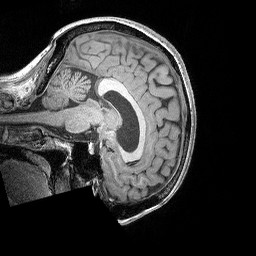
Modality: T1w
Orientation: sagittal
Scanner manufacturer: siemens
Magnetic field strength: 3 T
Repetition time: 2.3 s
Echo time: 0.00298 s